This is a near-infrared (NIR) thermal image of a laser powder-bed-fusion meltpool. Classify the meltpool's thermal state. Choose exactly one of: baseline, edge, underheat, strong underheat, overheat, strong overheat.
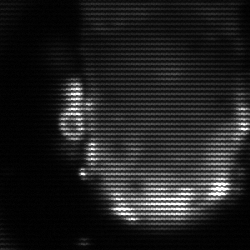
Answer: baseline